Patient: sex M, age 40
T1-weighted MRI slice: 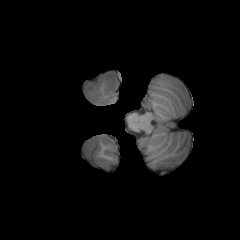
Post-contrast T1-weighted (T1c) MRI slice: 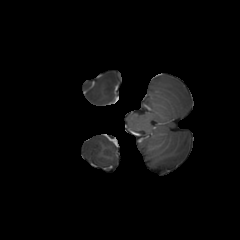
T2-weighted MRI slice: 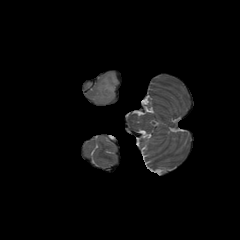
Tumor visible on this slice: yes
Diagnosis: Astrocytoma, IDH-mutant
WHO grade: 3